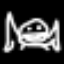
Label: frog